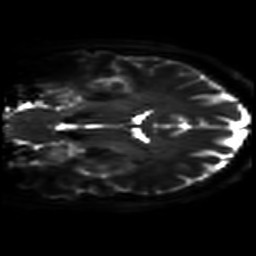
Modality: DWI
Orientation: coronal
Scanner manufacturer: philips
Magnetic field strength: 7 T
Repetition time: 9.612 s
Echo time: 0.073 s